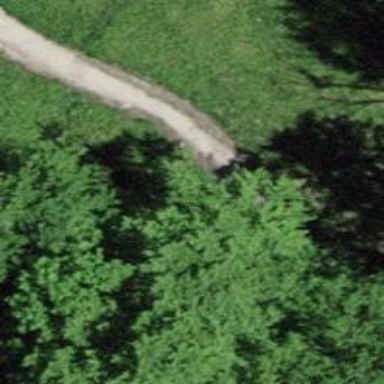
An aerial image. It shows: Pebblestone path.